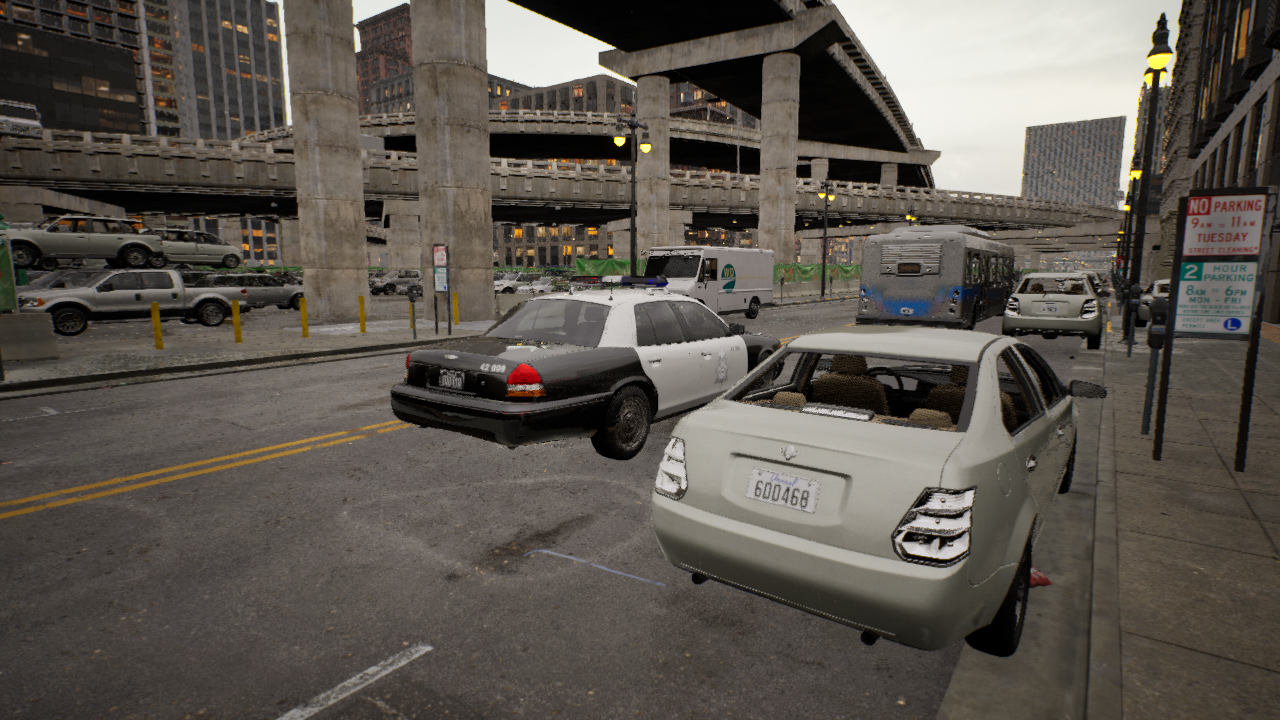
Venue: downtown
Lighting: golden hour
Vehicle rig: sedan